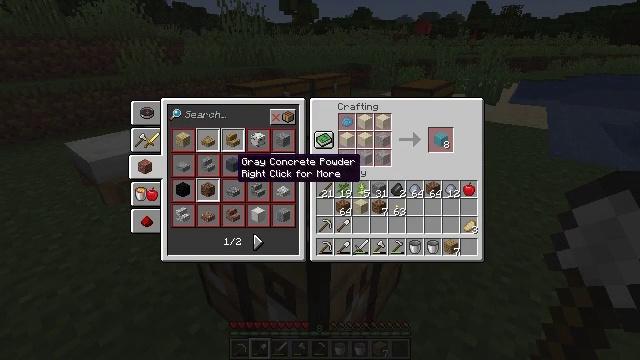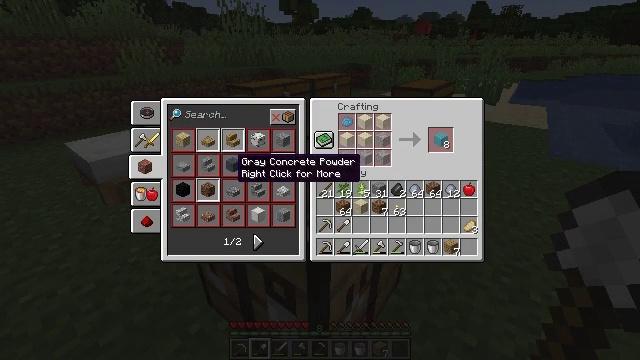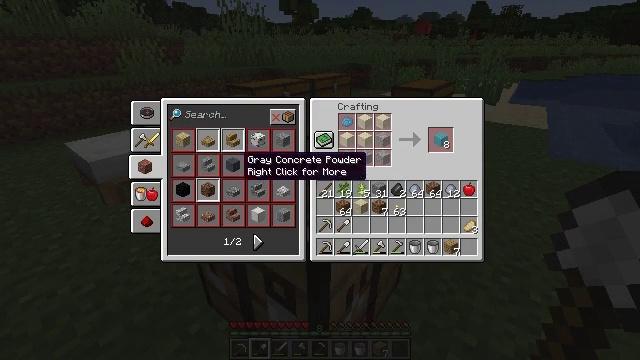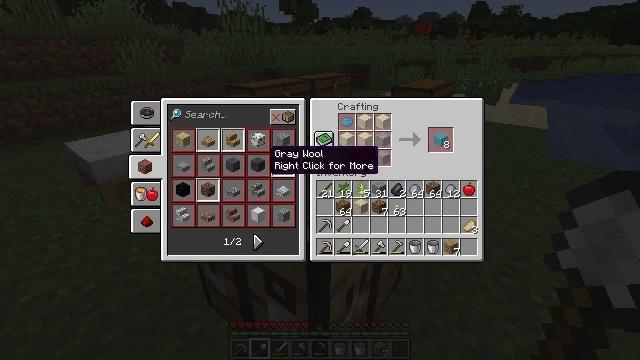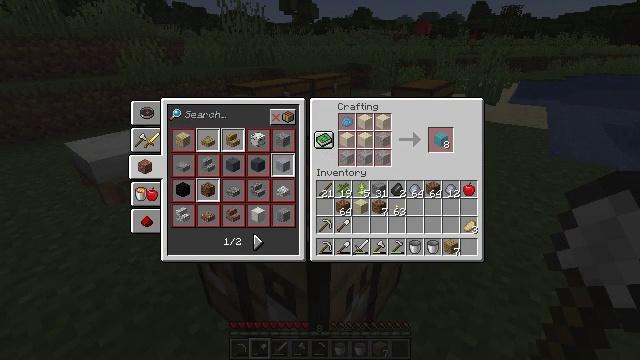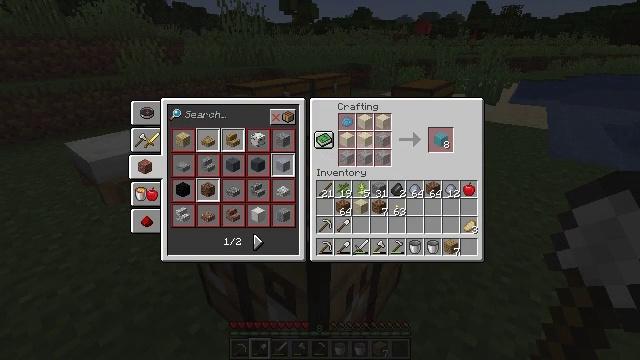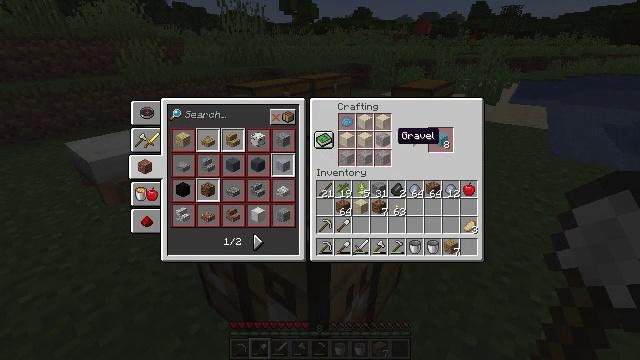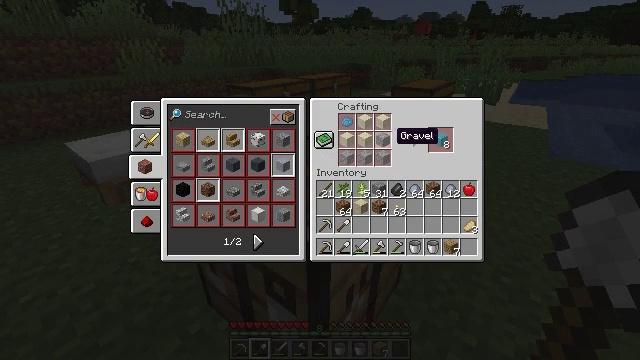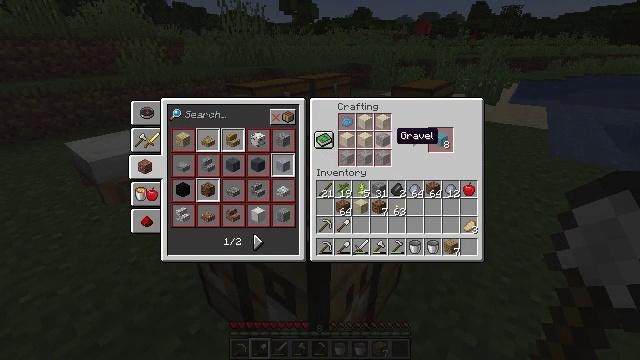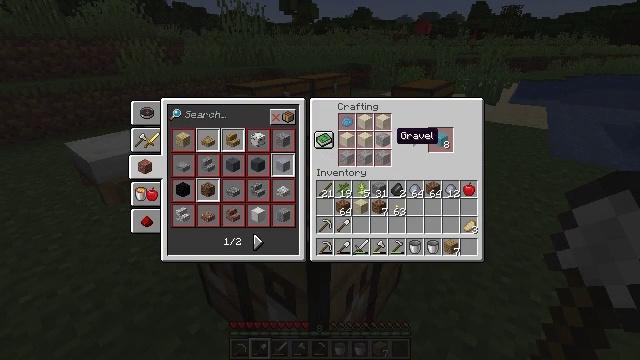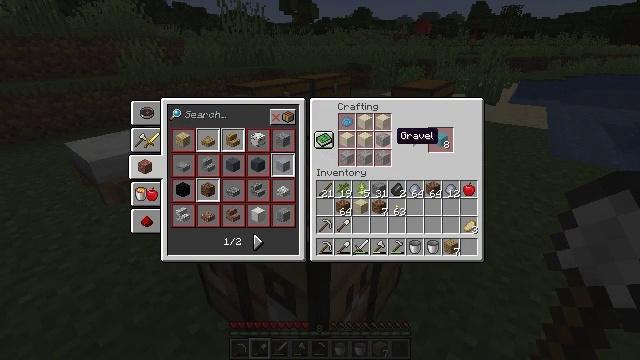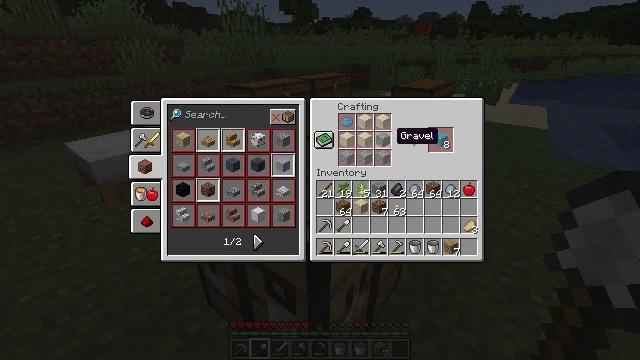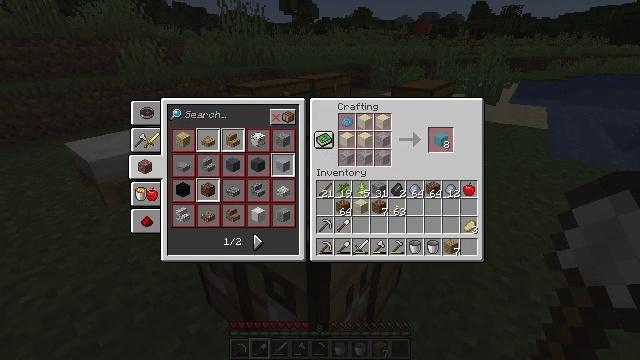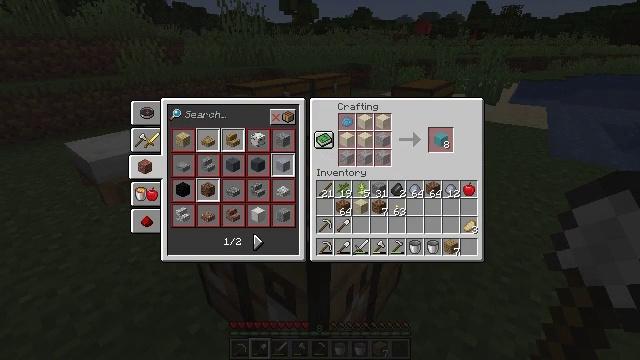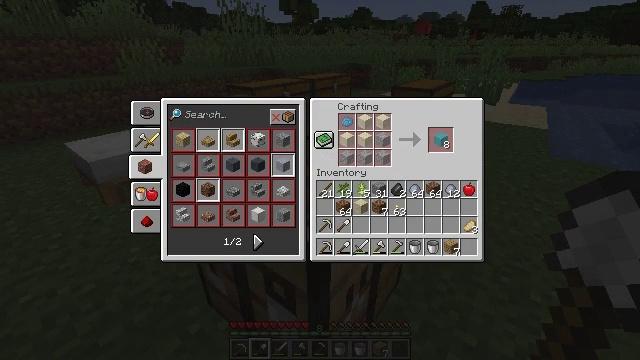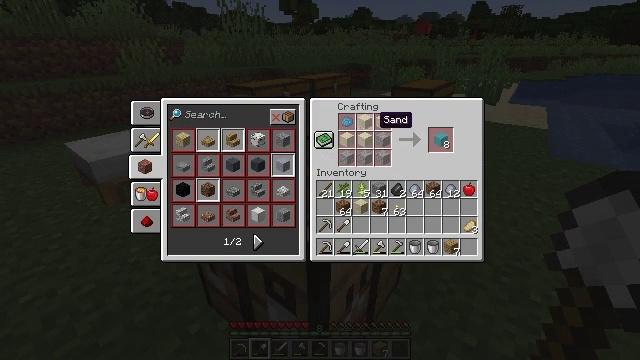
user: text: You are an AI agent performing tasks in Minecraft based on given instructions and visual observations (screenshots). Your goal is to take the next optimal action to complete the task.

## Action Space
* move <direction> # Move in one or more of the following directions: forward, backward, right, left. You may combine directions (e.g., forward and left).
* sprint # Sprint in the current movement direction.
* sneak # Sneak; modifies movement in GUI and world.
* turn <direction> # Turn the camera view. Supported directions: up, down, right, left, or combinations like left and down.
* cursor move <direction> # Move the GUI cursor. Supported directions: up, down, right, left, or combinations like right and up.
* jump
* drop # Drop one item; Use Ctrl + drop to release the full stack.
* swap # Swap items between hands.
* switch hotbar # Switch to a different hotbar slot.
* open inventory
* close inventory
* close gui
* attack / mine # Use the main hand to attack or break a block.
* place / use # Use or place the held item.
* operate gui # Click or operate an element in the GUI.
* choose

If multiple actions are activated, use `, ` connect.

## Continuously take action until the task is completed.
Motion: motion action
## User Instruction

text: Combine the necessary materials to craft a fletching table.
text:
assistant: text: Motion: no_op
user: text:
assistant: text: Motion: no_op
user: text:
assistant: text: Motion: cursor move right
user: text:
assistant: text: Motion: cursor move right
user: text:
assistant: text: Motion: cursor move right and up
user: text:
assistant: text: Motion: cursor move right
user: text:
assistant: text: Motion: no_op
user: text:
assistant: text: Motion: no_op
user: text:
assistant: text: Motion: no_op
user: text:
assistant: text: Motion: no_op
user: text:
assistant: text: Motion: no_op
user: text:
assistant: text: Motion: cursor move right
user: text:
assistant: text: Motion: no_op
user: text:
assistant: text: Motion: cursor move left
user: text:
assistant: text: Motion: cursor move left
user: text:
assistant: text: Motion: cursor move left
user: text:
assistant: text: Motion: no_op
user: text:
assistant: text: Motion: no_op
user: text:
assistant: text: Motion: no_op
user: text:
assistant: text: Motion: no_op
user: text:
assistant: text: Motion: no_op
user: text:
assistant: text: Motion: no_op
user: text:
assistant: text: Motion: no_op
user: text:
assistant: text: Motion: no_op
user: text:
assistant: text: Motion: no_op
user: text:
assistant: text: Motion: no_op
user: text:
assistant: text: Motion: no_op
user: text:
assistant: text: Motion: cursor move right
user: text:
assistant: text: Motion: cursor move right
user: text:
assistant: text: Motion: cursor move right